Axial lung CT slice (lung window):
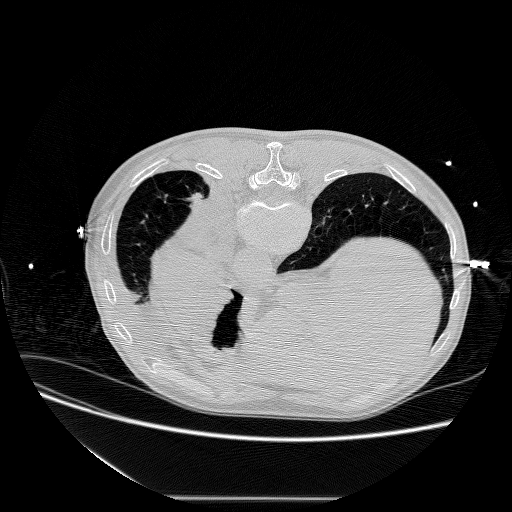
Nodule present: no